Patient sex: F
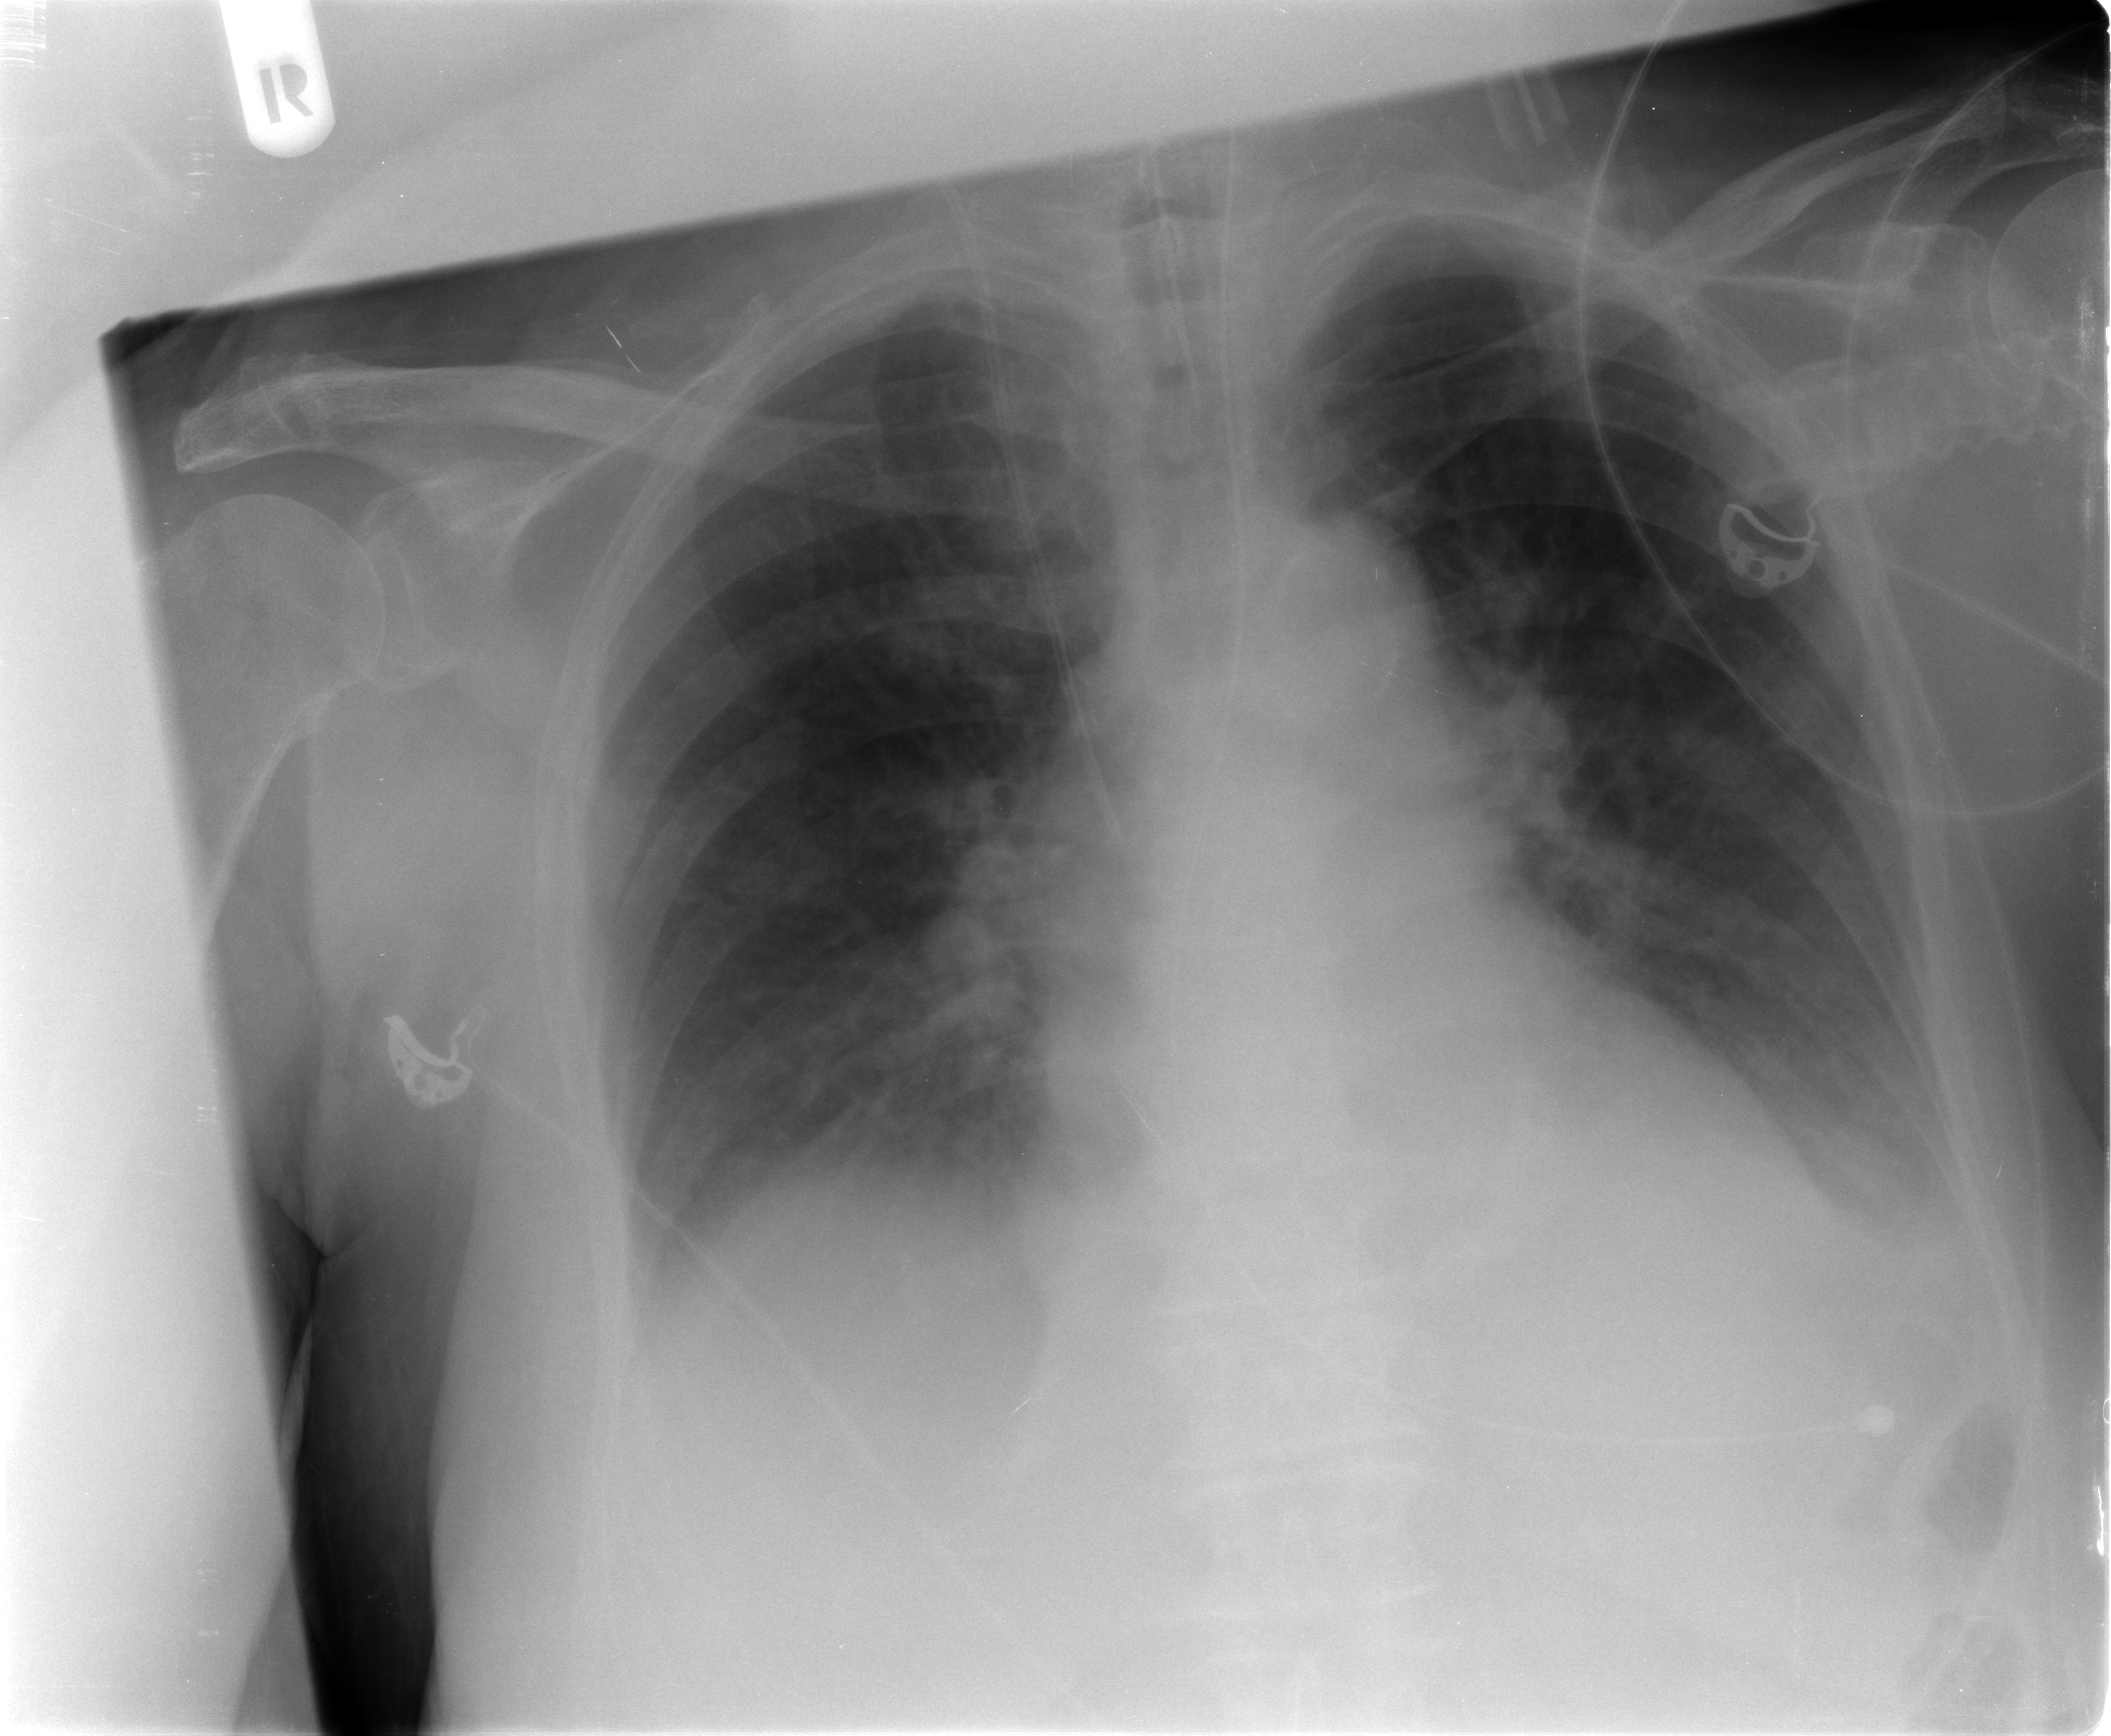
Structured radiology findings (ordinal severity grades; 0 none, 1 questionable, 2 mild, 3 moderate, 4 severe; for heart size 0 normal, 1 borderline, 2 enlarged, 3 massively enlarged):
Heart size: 2
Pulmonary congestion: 2
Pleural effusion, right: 2
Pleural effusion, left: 2
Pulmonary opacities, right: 0
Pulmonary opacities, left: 0
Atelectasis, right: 0
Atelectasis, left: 0